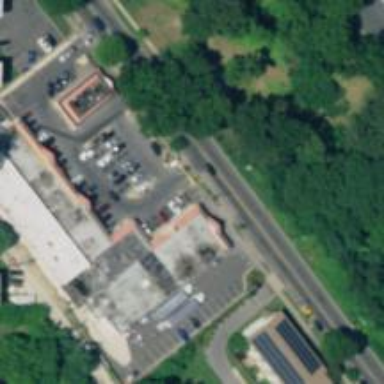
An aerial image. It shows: Convenience shop.